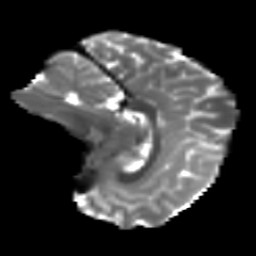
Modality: T2w
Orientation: sagittal
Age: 16
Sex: male
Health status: ill
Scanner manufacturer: ge
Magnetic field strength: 3 T
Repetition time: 6.752 s
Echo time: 0.079 s